Field crop: maize
Growth stage: 2
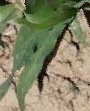
Species: maize